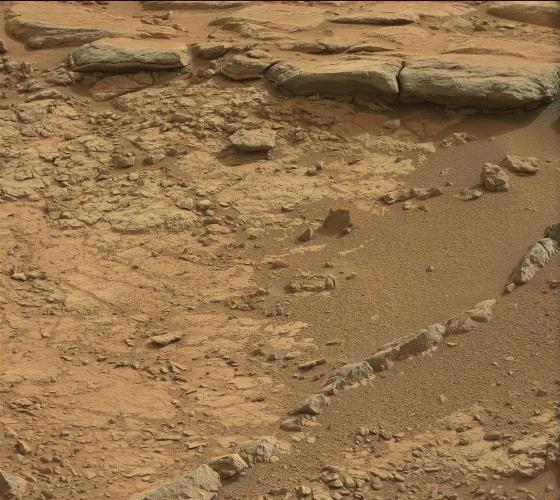
Terrain classes present: Bedrock, Gravel / Sand / Soil, Rock, Shadow